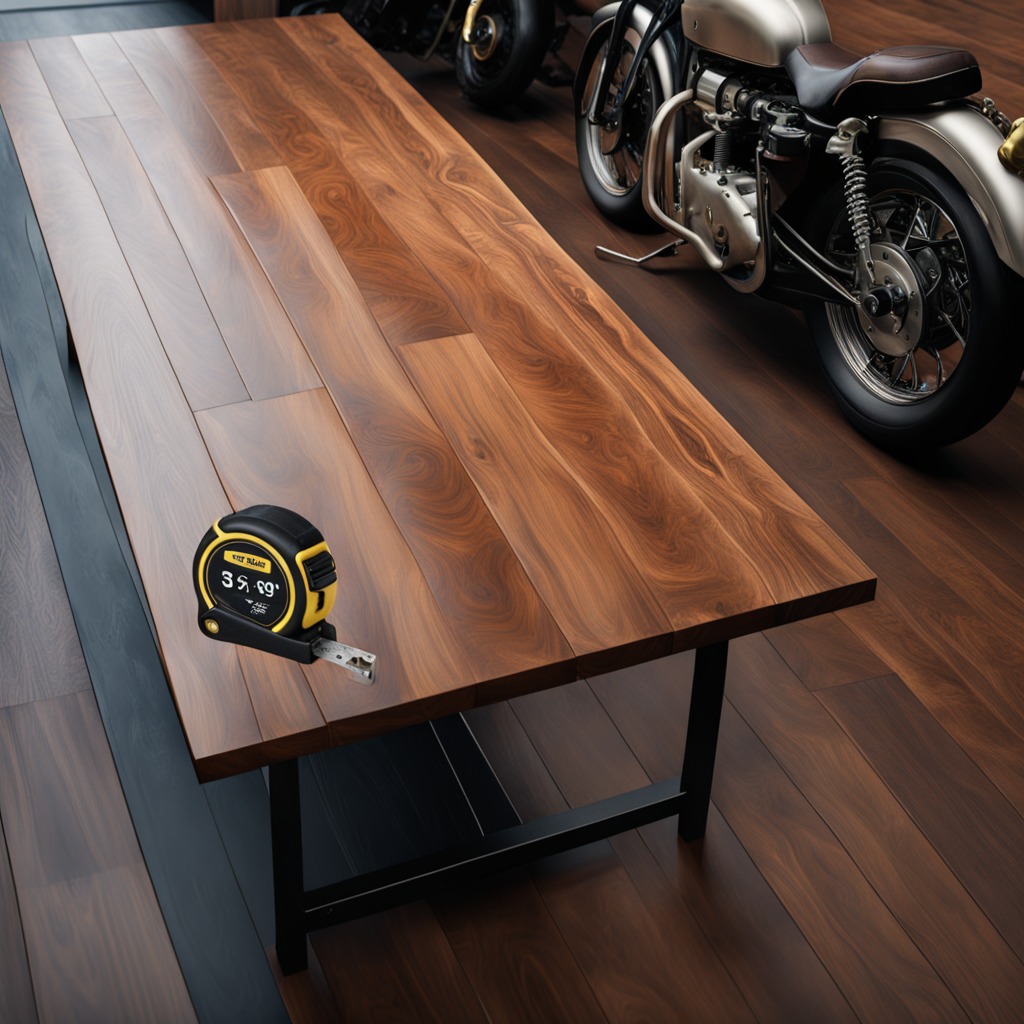
A measuring tape lies on an oil-spilled wooden table in a vintage motorcycle garage.